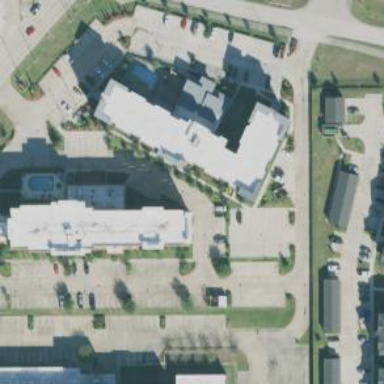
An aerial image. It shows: Hotel building.